Question: When I edit an existing Build Definition, or try to create a new one, I'm consistently greeted by an error message:
> (X) Team Foundation Error:Type 'Microsoft.TeamFoundation.ClientBasicAuthCredential' in assembly 'Microsoft.TeamFoundation.Client, Version=12.0.0.0, Culture=neutral, PublicKeyToken=b03f5f7f11d50a3a' is not marked as serializable.

And it is not possible to edit any of the build parameters on the Process tab as a result.
I have tried uninstalling the latest Visual Studio update, repairing Visual Studio 2013 Ultimate and then reinstalling Visual Studio again to no avail.
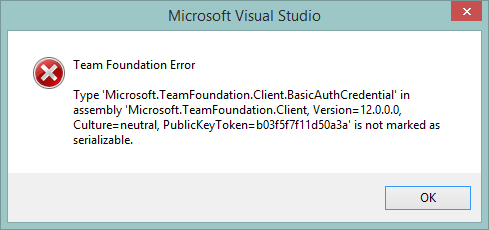
Answer: It turns out that clearing the credentials to your TFS server from <URL> and then restarting Visual Studio will resolve the issue.

I've raised the bug with Microsoft. Thank you <URL>.